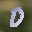
Label: 0